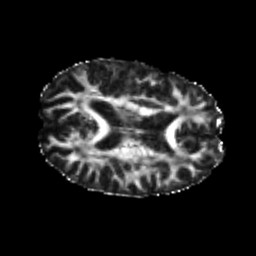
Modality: FA
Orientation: axial
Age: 24
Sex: male
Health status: healthy
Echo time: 0.074 s